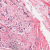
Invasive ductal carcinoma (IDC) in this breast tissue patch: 1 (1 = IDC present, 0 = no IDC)